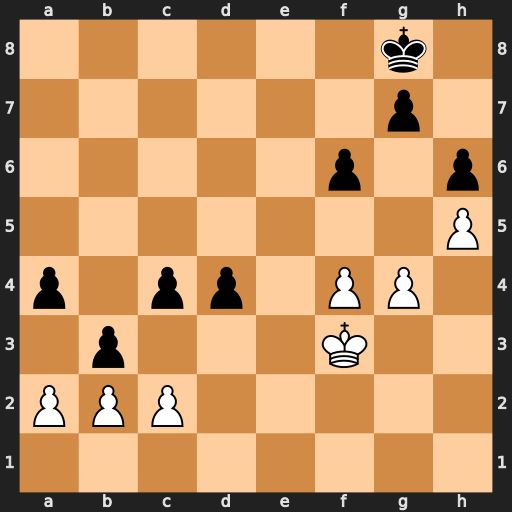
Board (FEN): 6k1/6p1/5p1p/7P/p1pp1PP1/1p3K2/PPP5/8
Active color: w
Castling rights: -
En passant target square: -
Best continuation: cxb3 a3 bxa3 c3 Ke2 g5 f5